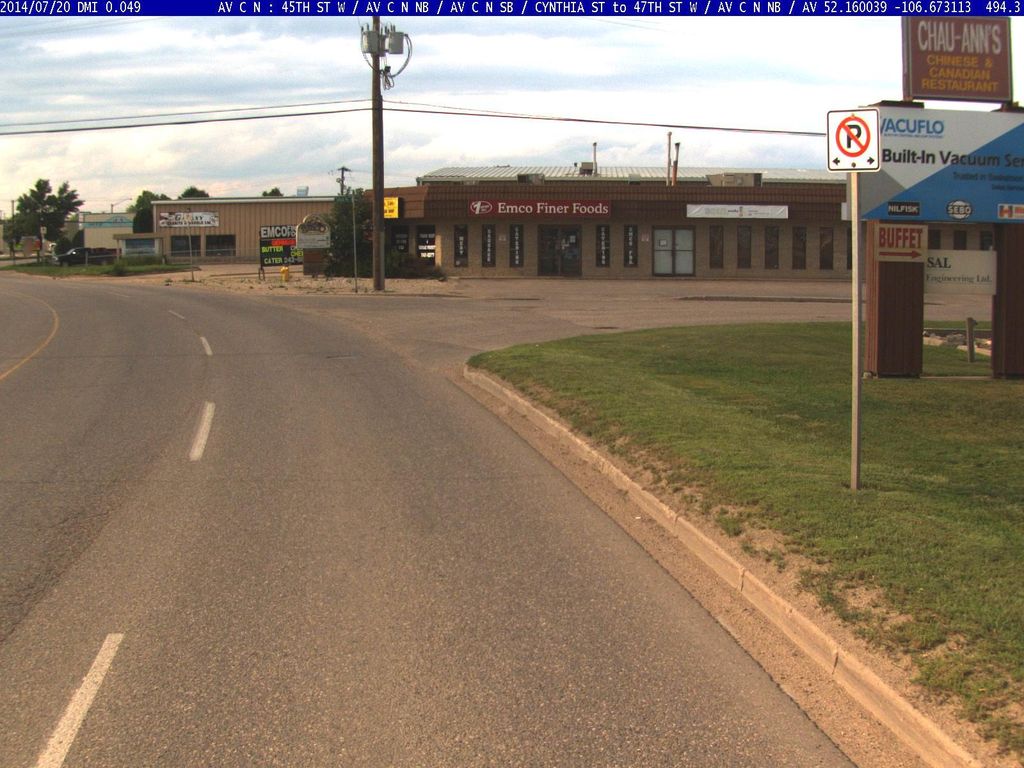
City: saskatoon